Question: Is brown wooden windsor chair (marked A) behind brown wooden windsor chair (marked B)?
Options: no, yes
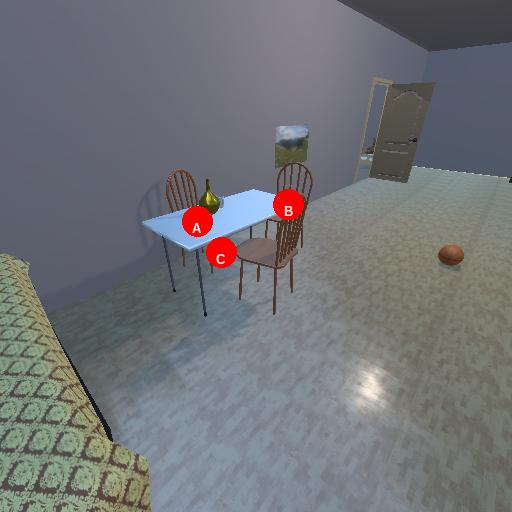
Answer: no